Brain MRI, t1w sequence, axial 2D slice.
Patient: age 52, sex F, weight 75 kg, height 1.65 m
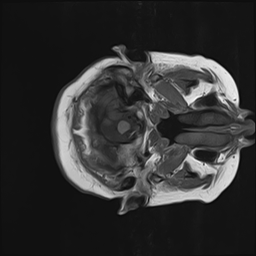